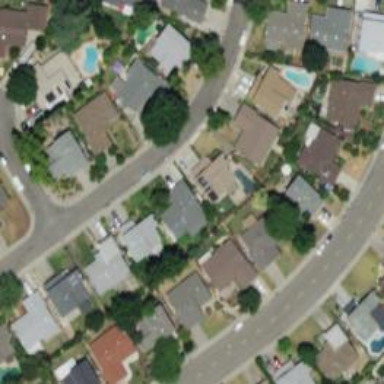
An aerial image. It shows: Residential road.